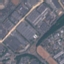
Land use / land cover class: Industrial